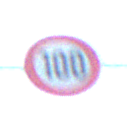
Verkehrszeichen: Geschwindigkeit100
Umgebung: Outdoor, Nature
Tageszeit: MorningAfternoon
Wetter: PartlyCloudy
Licht: Natural
Jahreszeit: NotSpecified
Kontrast: HighContrast